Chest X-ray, AP view. Patient: 57 years old, sex M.
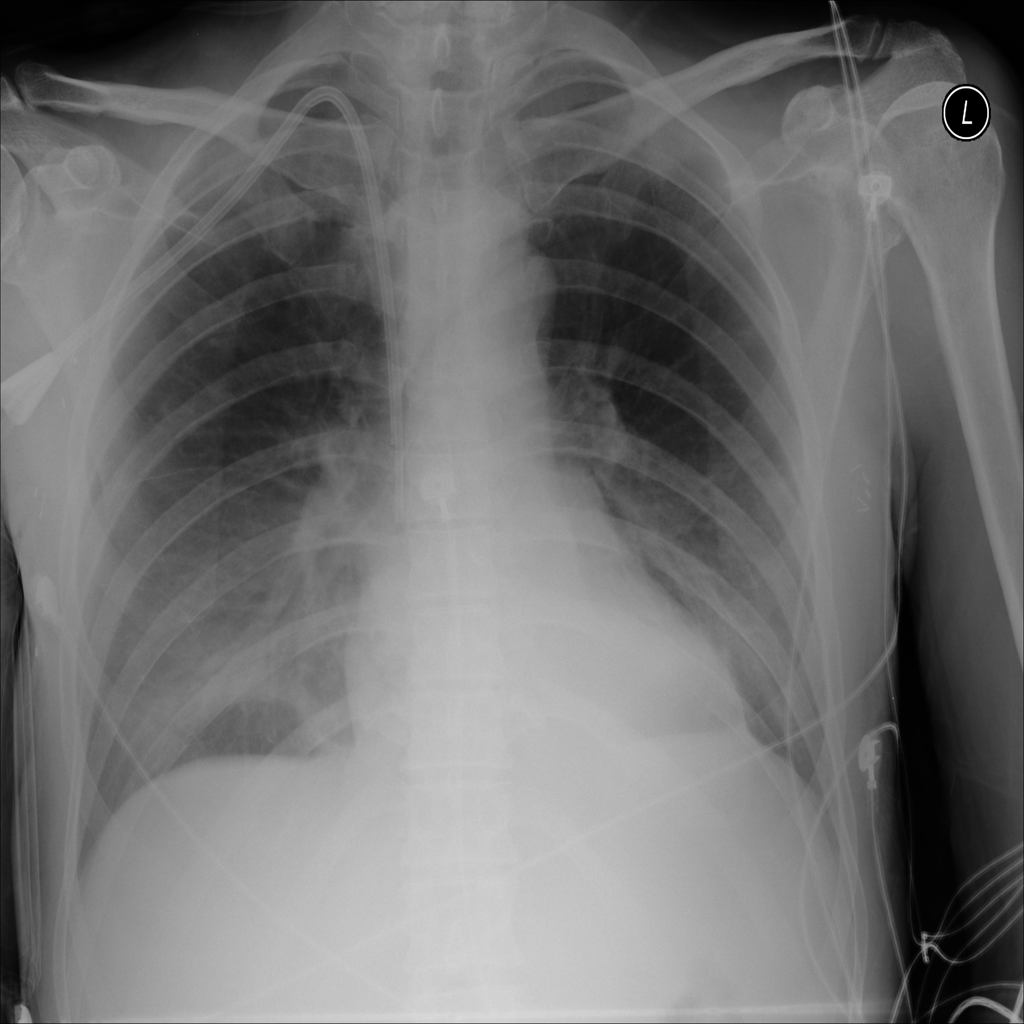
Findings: Edema